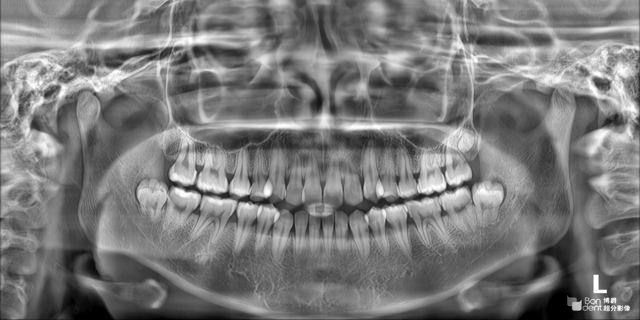
adult